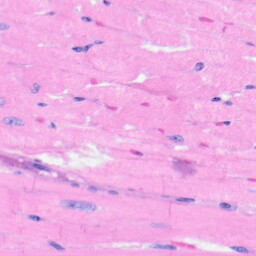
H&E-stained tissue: Heart